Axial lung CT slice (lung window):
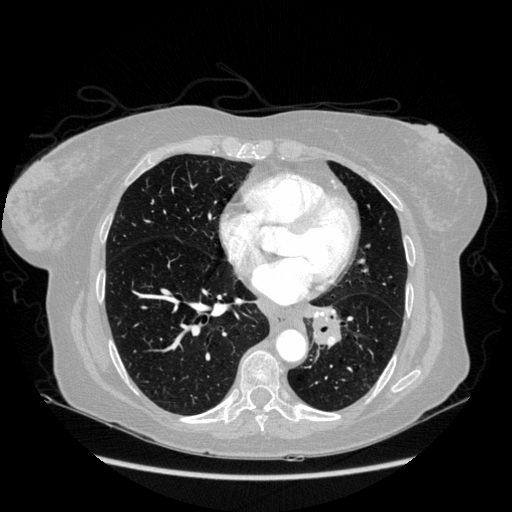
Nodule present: no